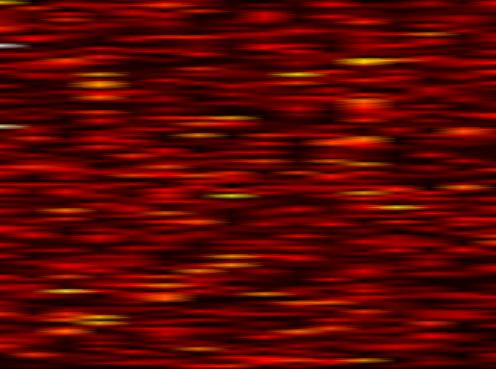
Label: FOFDM